Question: HI,
I want to create simple floor plans like this and render it on iphone not as image.

My problem is how should i create this floor plans so that i can render it on phone?? Should I use OpenGL?? or Quartz??. If I use any of them can I create a Tool which will help people to create simple floor plans by drag drop and then view it on there Iphone??
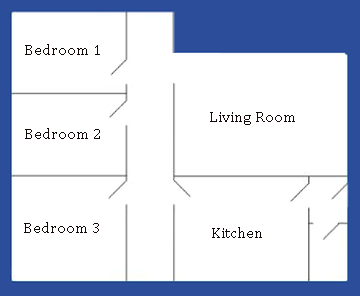
Answer: Here is everything you need to know:
<URL>
You absolutely do not need to bother with OpenGL or anything like that for something so simple. This is what the Mac/iPhone were made to do, so have fun.
If you're just tinkering around and don't want to dedicate a year to learning general XCode programming, perhaps get Corona and do it in a fraction of the time.